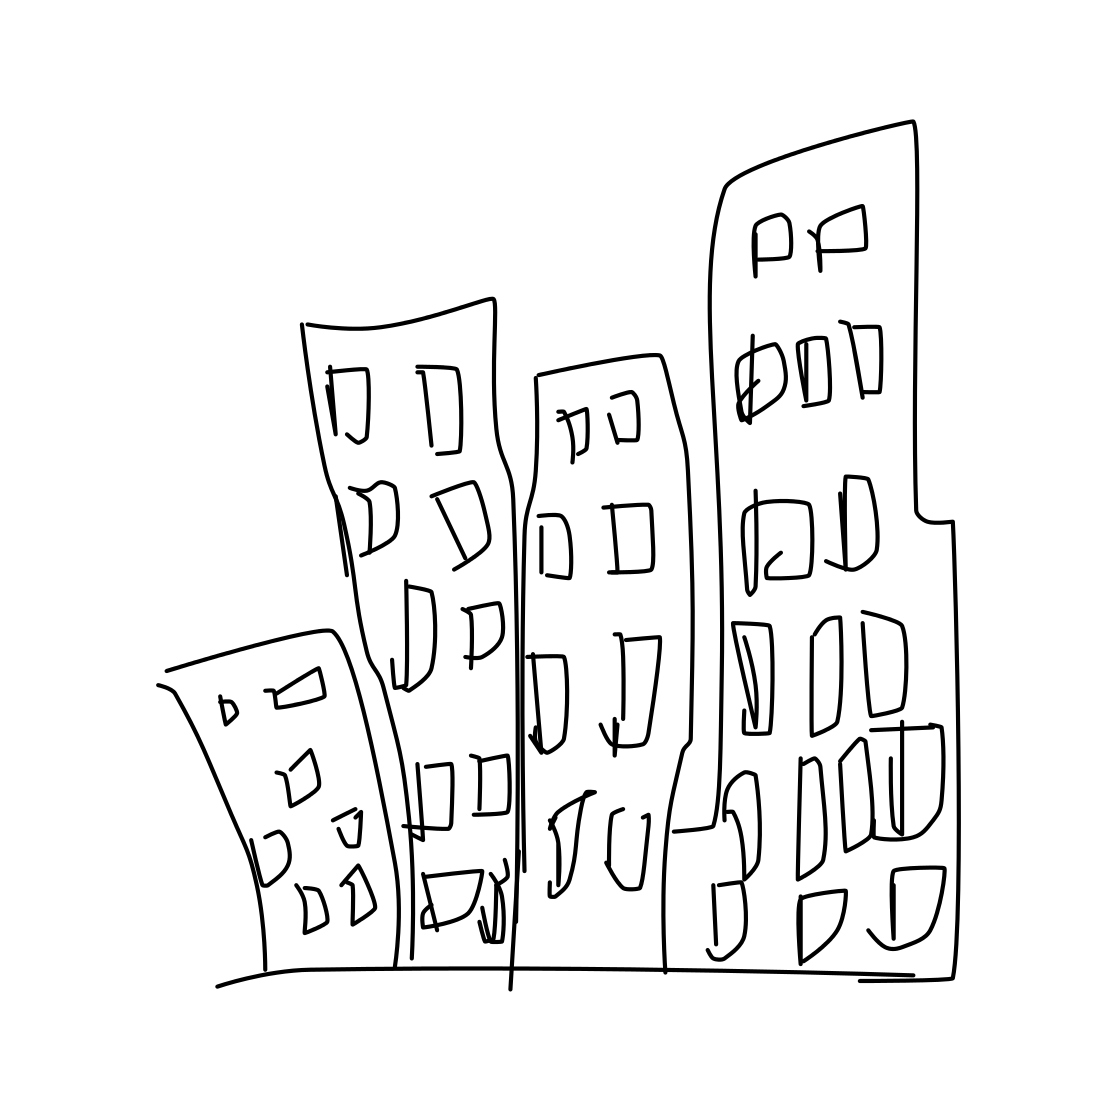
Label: skyscraper